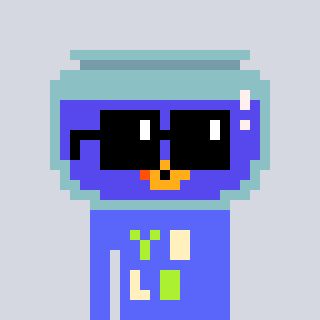
a pixel art character with square black sunglasses, a goldfish-shaped head and a purple-colored body on a cool background